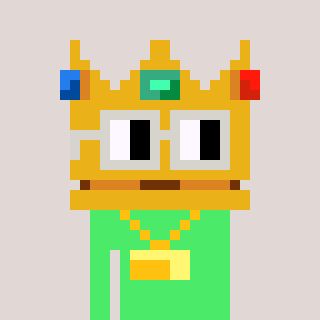
a pixel art character with square light gray glasses, a crown-shaped head and a teal-colored body on a warm background